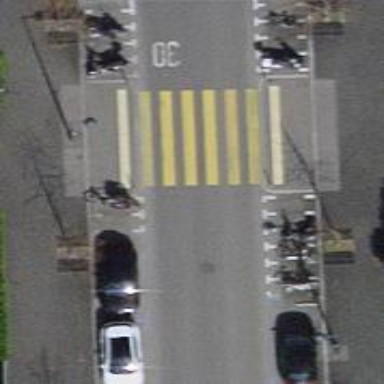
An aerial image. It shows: Marked crossing with zebra stripes on the road.